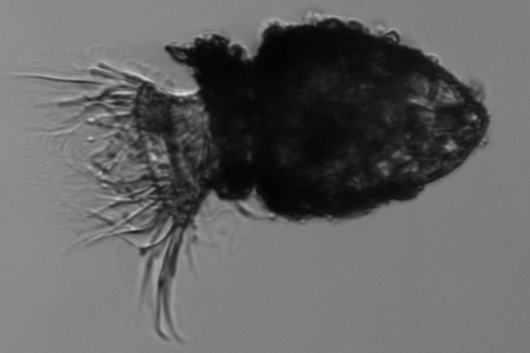
Label: Stenosemella_morphotype1